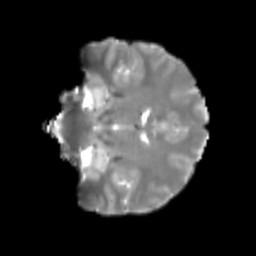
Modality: T2w
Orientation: coronal
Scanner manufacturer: siemens
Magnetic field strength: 3 T
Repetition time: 4 s
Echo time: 0.0594 s